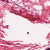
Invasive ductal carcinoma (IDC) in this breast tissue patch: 0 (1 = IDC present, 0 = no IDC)